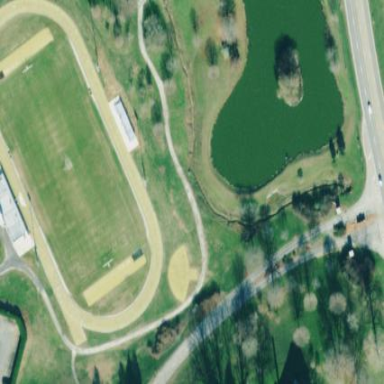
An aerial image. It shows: Track in leisure land.